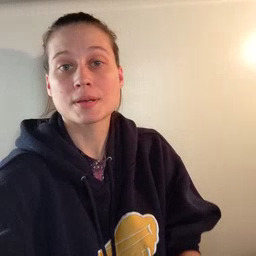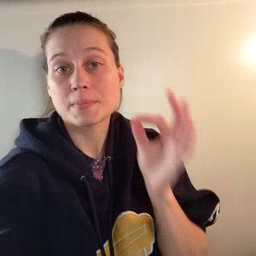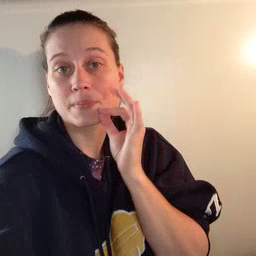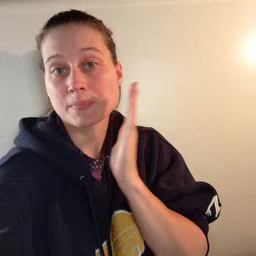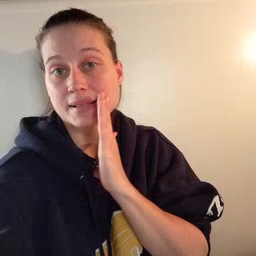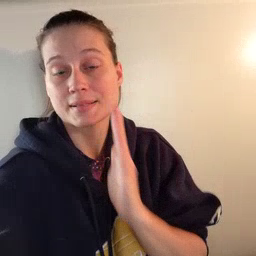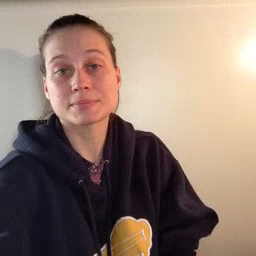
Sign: bee